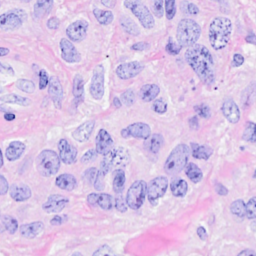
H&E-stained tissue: Breast